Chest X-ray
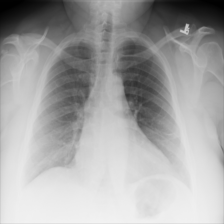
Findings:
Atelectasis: negative
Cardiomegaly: positive
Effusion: negative
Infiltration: negative
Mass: negative
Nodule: negative
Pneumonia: negative
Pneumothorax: negative
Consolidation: negative
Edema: negative
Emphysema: negative
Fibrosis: negative
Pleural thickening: negative
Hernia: negative